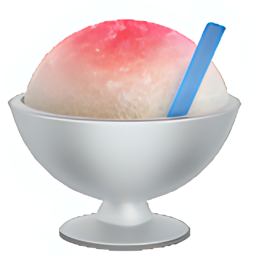
Name: shaved ice
Emoji: 🍧
Group: Food & Drink
Sub-group: food-sweet